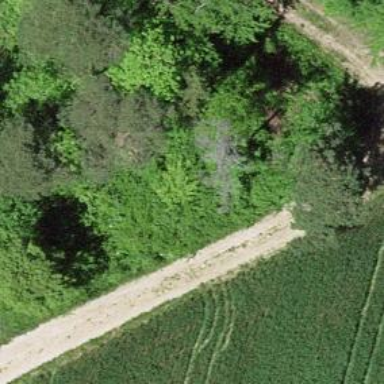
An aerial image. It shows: Gravel track with track type of grade3.